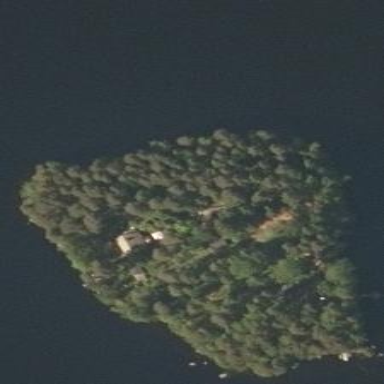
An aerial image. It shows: Evergreen needle-leaved woodland on islet.